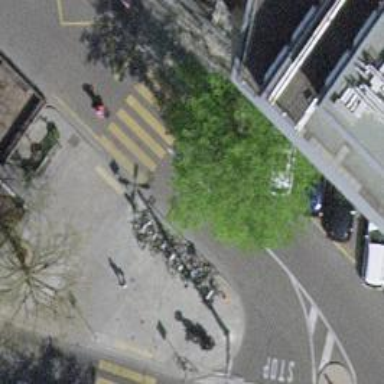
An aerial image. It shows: Footway with asphalt surface and zebra crossing.